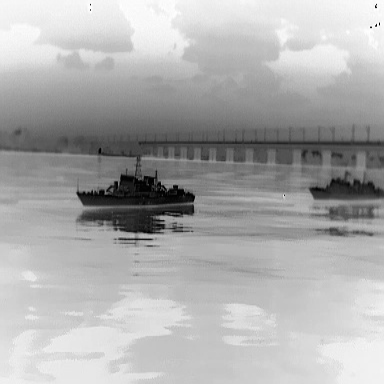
There are two warships in the infrared image.